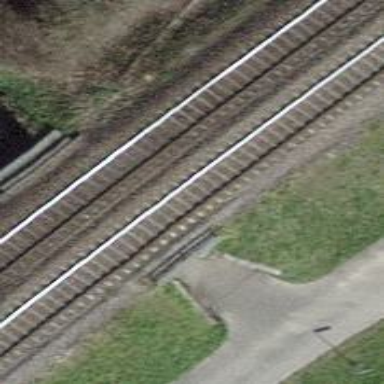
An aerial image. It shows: Path with grade1 track type passing through tunnel.